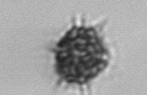
Label: Dictyocha